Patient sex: F
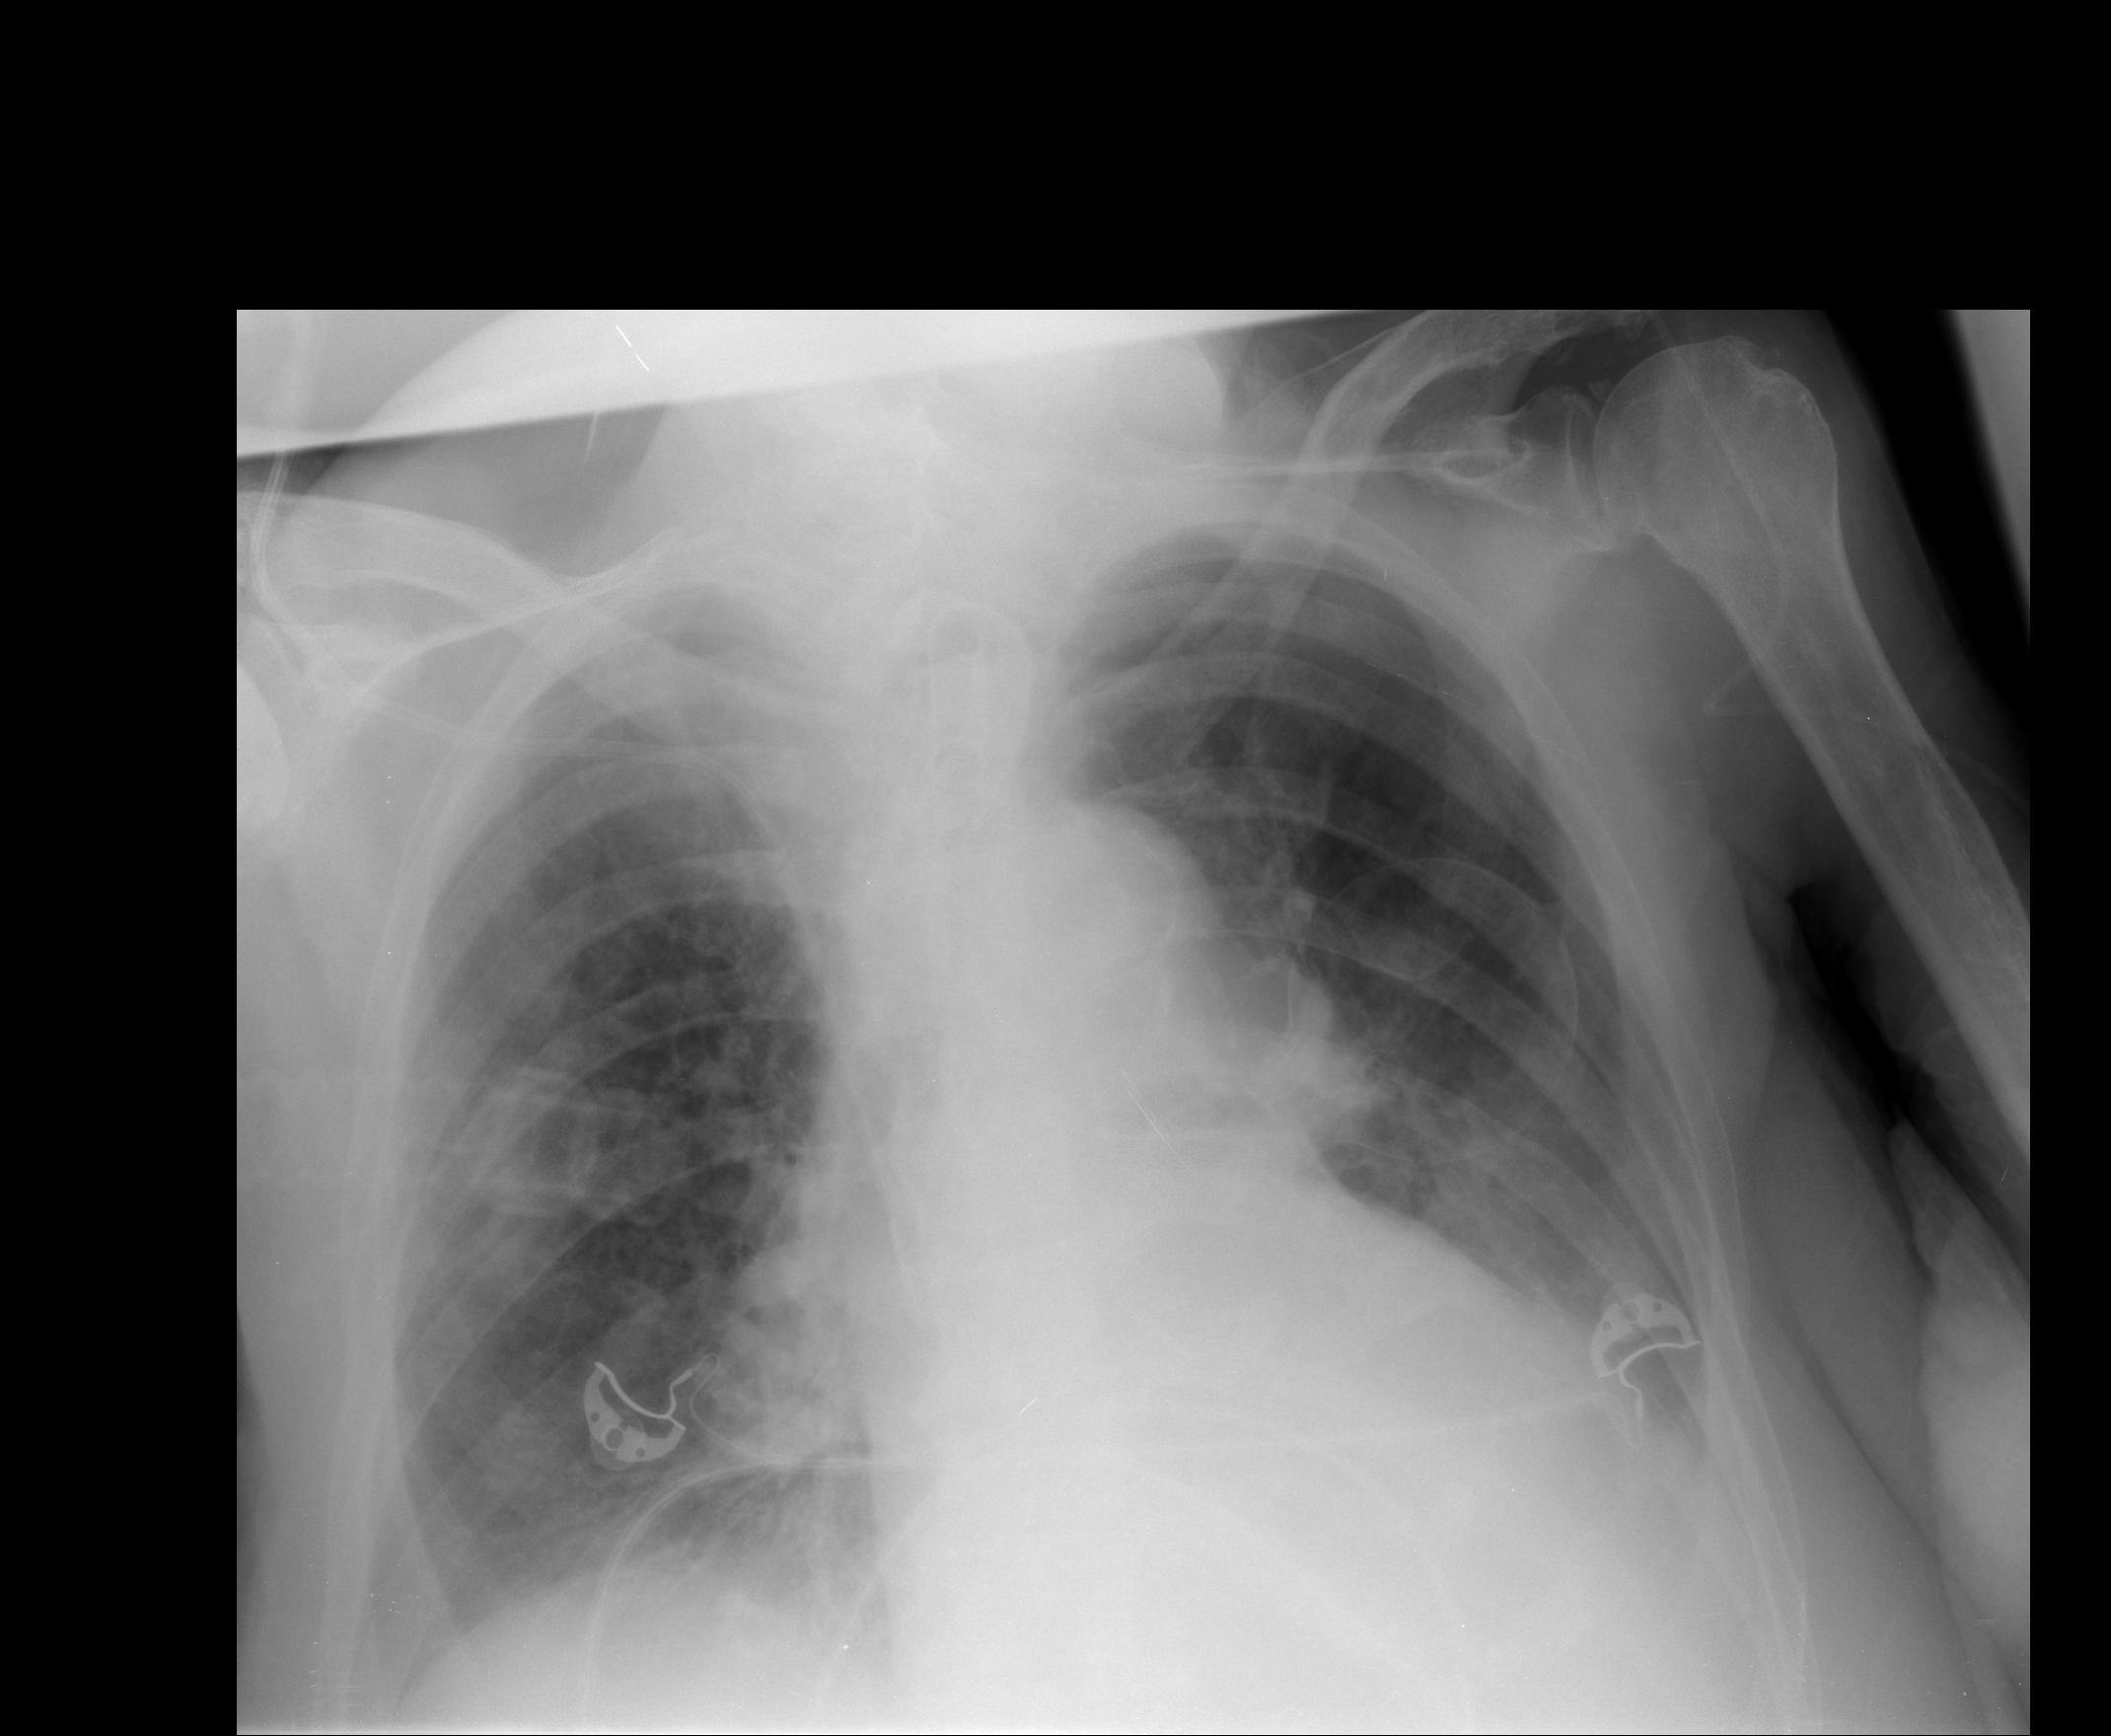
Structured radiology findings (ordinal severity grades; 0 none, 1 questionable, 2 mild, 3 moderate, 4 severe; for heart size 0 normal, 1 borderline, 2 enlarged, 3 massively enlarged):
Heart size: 2
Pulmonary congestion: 2
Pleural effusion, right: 1
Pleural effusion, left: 2
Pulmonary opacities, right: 2
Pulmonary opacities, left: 0
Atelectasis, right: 2
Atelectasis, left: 2